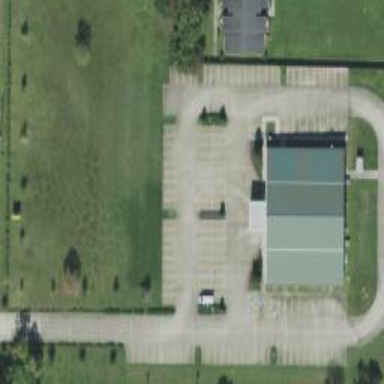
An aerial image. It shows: Parking space.